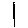
Label: line